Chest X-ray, AP view. Patient: 24 years old, sex F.
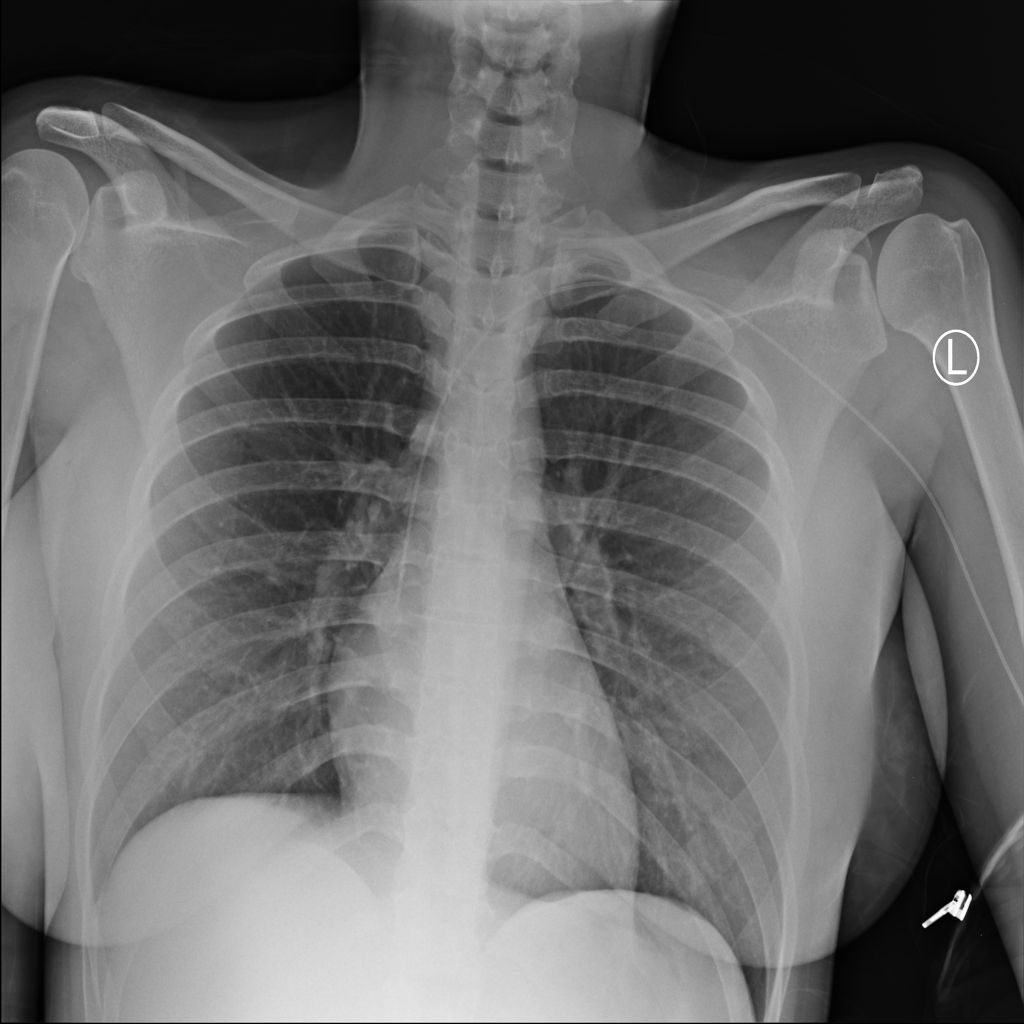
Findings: No Finding